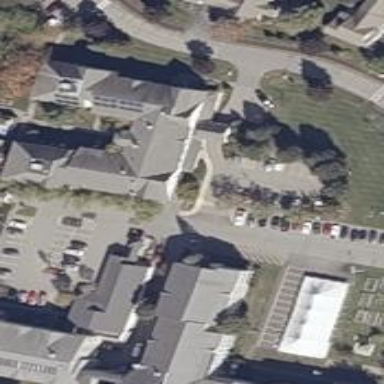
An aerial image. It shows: Nursing home.